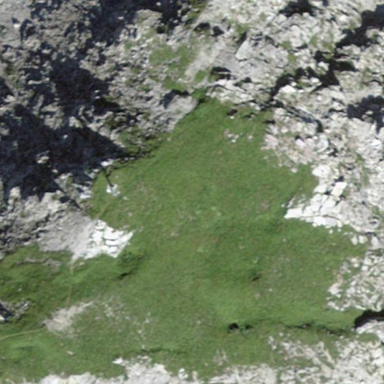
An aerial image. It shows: Cliff in nature.